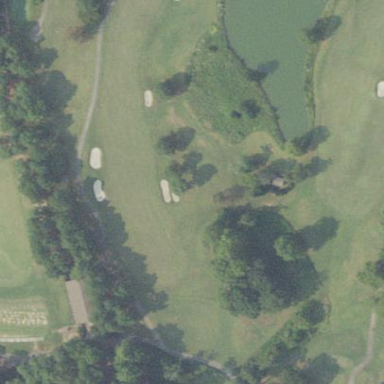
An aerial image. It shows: Rough area on grassy golf course.